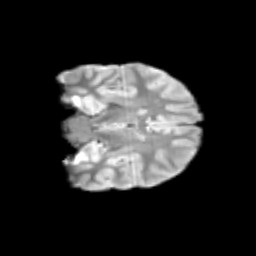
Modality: T2w
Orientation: coronal
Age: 11
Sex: male
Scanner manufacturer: siemens
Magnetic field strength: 3 T
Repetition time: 3.8 s
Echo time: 0.07 s